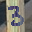
Label: 3